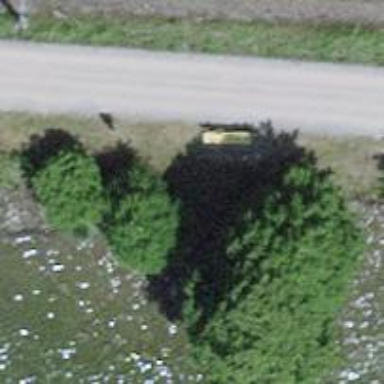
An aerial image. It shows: Bench for seating.